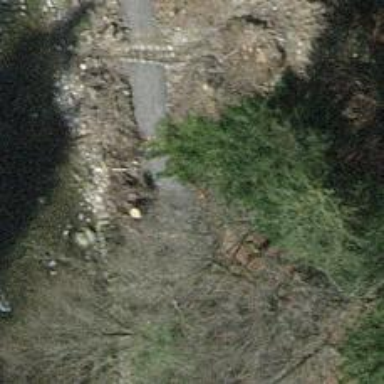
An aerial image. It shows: Gravel track road.